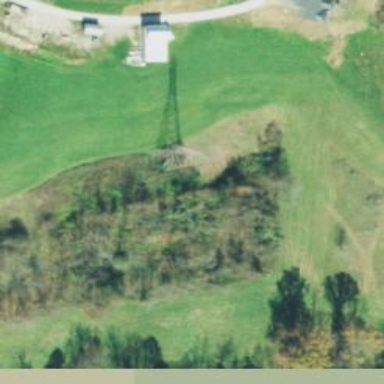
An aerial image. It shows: Lattice structure tower used for power distribution.